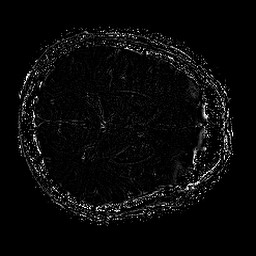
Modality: SWI
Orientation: axial
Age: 53
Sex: female
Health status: ill
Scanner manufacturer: philips
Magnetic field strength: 3 T
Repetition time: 0.031 s